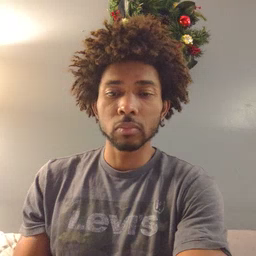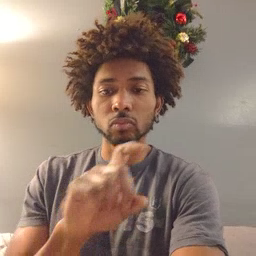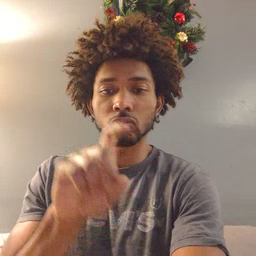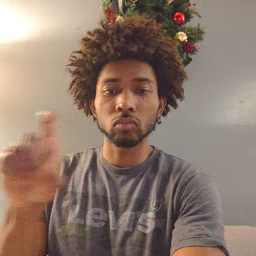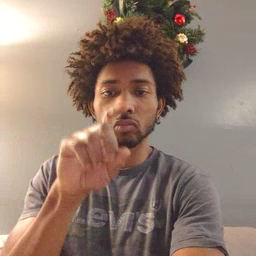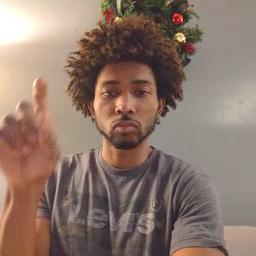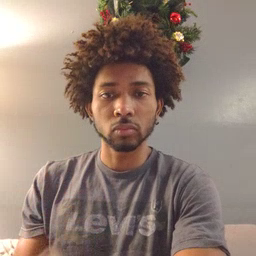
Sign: closet